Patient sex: F
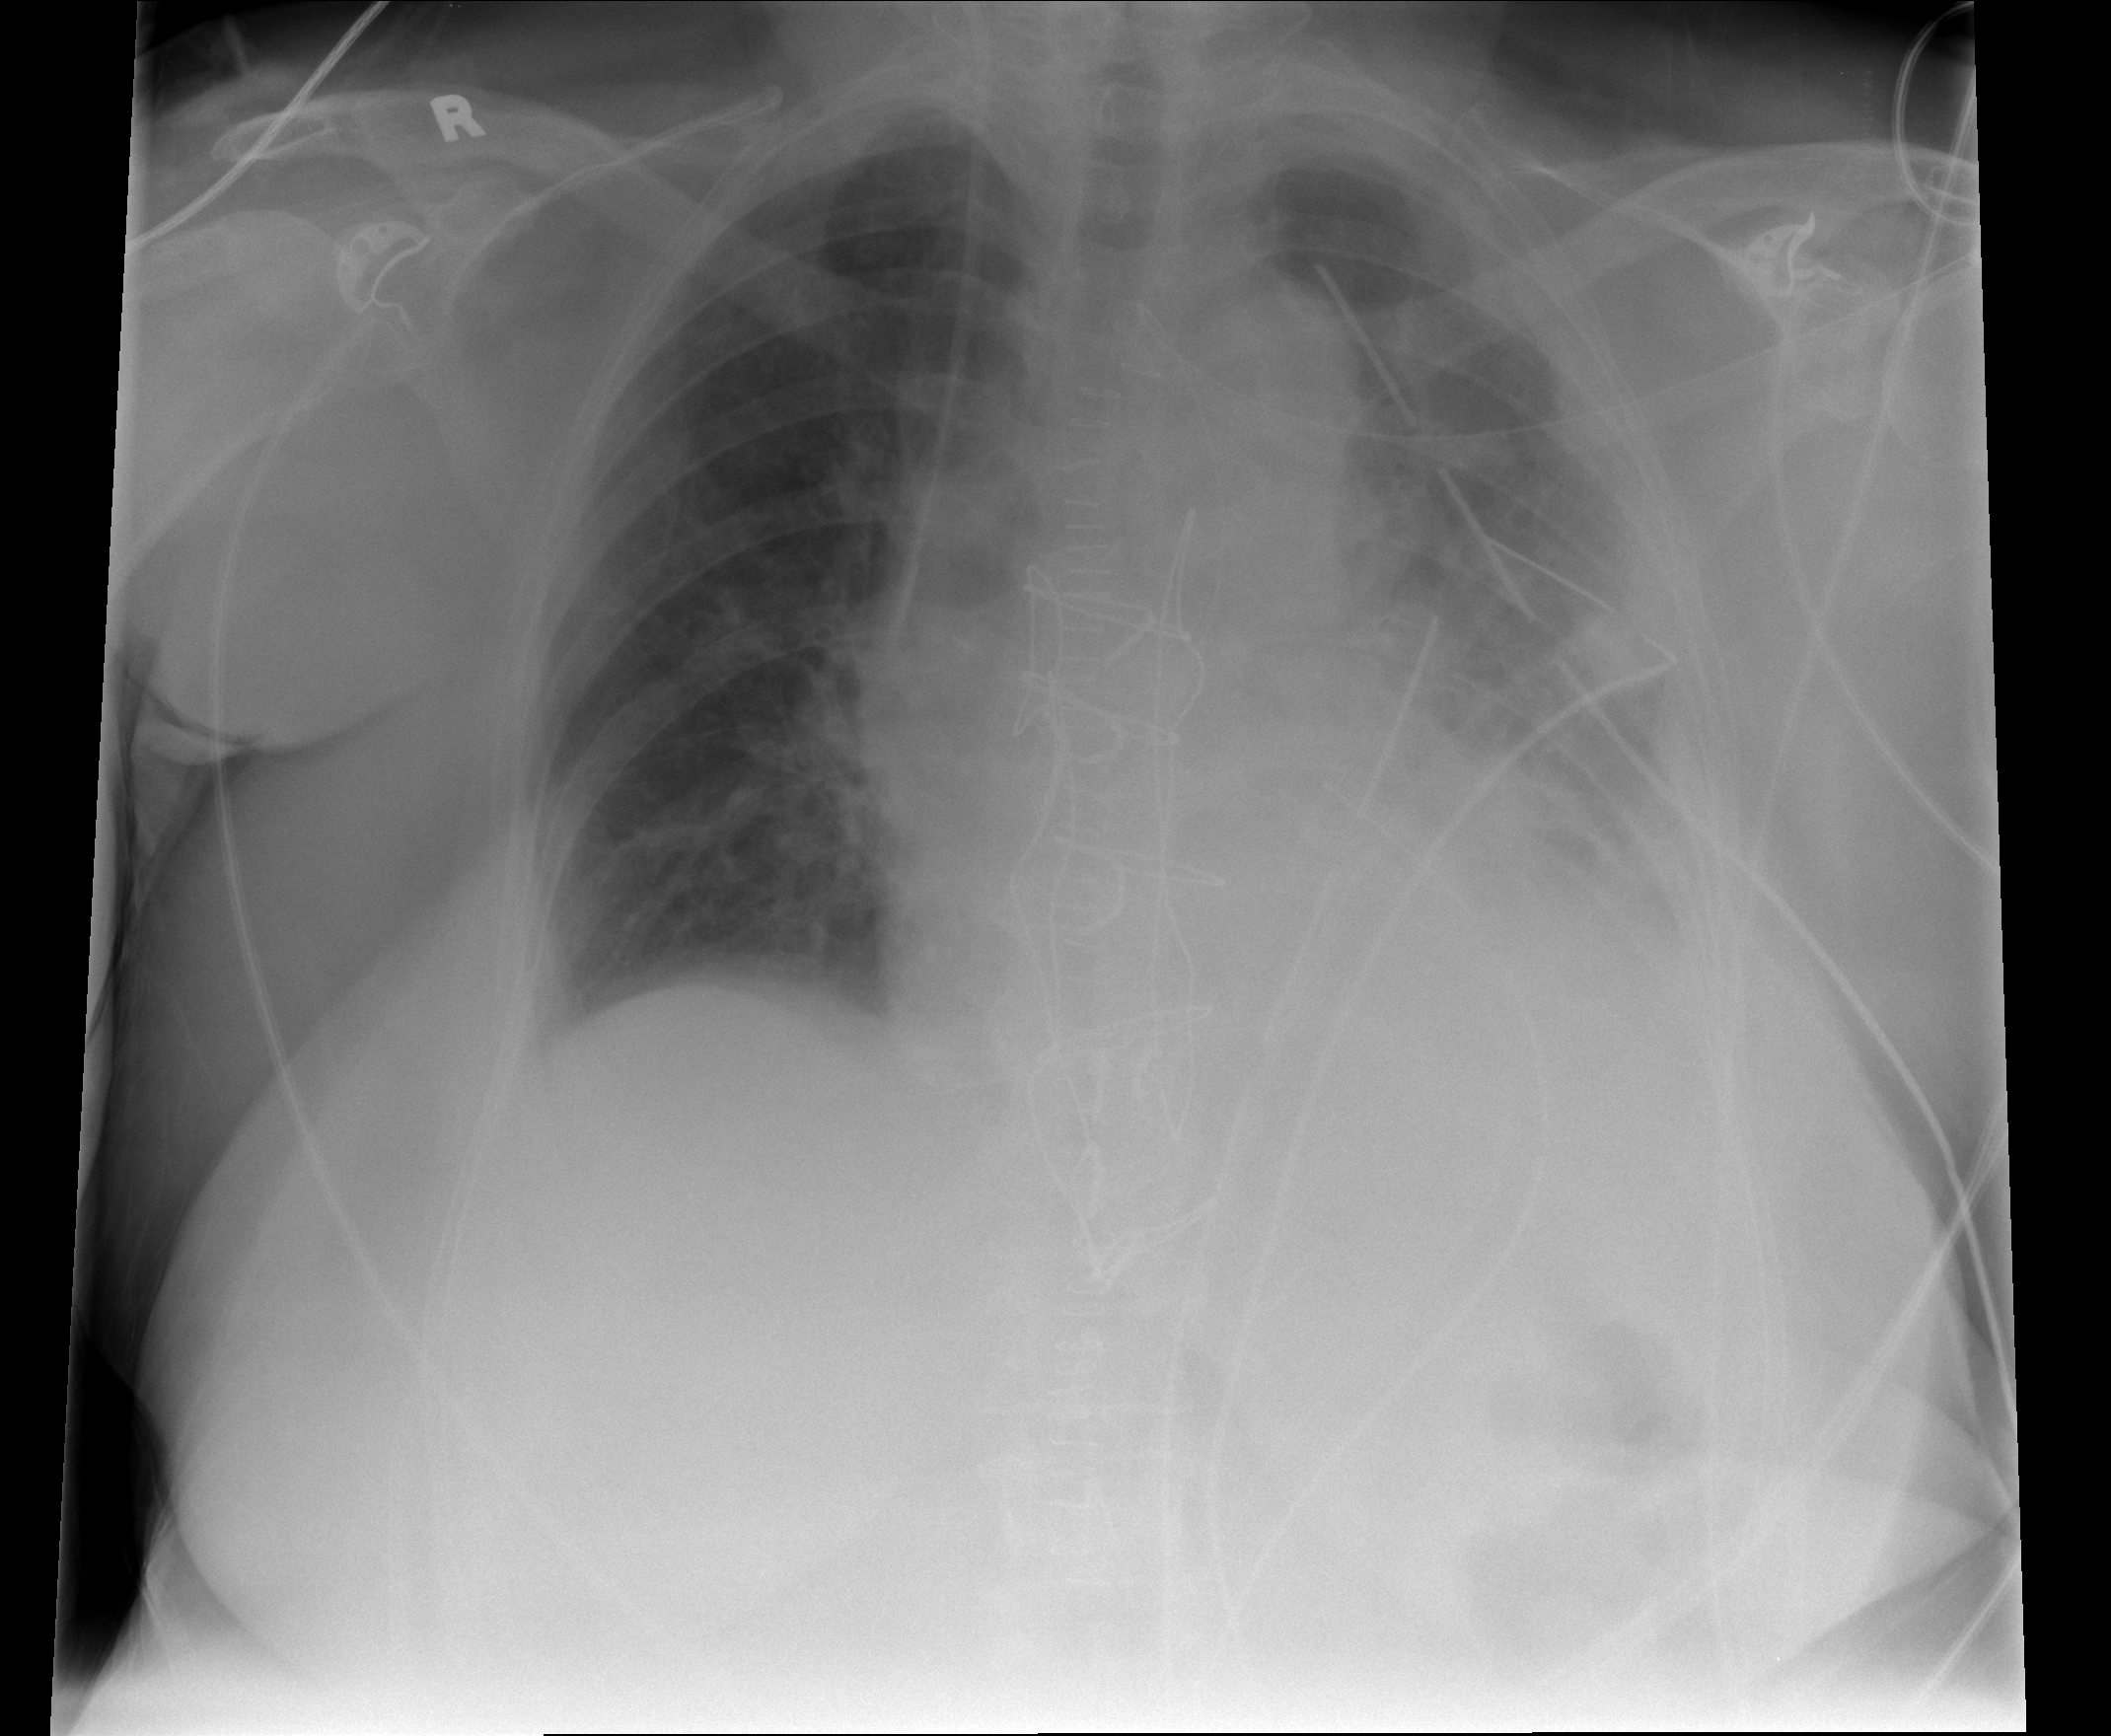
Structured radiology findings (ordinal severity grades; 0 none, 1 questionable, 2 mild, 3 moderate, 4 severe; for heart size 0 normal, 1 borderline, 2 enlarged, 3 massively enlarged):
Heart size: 2
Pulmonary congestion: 0
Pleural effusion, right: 0
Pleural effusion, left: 2
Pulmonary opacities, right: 0
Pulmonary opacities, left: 0
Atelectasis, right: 0
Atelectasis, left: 2